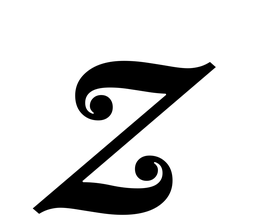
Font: LibreCaslonText-Italic_Medium_Italic